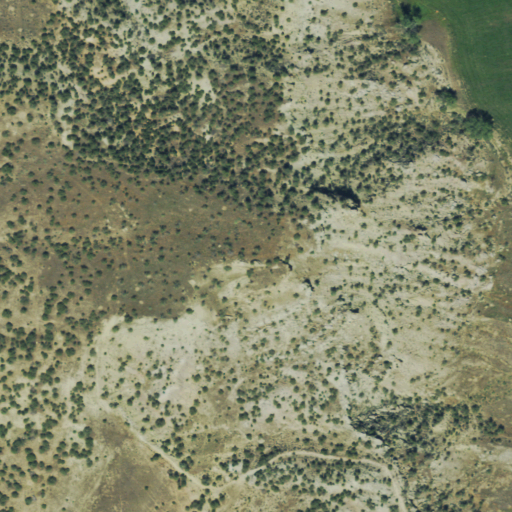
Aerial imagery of mountain in Colorado named Graham Mesa containing shrub, evergreen forest, cultivated crops, deciduous forest, open development, and pasture